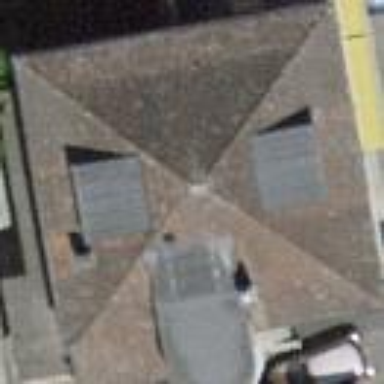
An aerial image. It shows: Building with pyramidal-shaped roof.